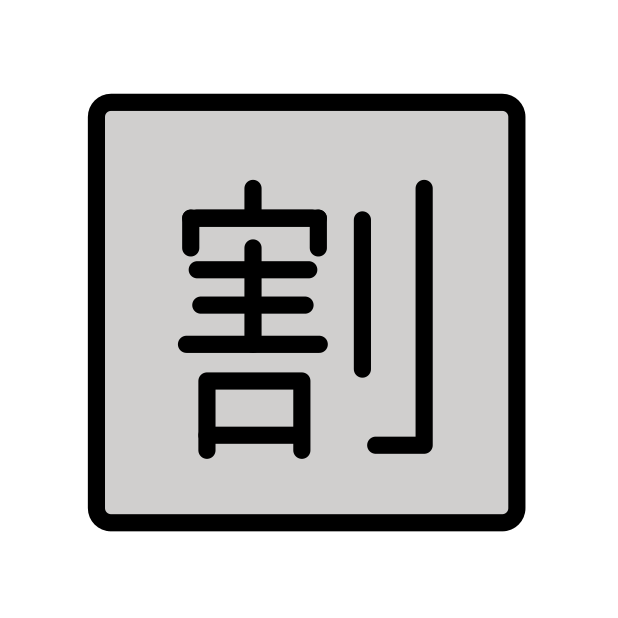
Emoji: 🈹
Name: squared cjk unified ideograph-5272
Unicode: 0x1f239